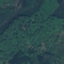
Label: Forest